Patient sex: F
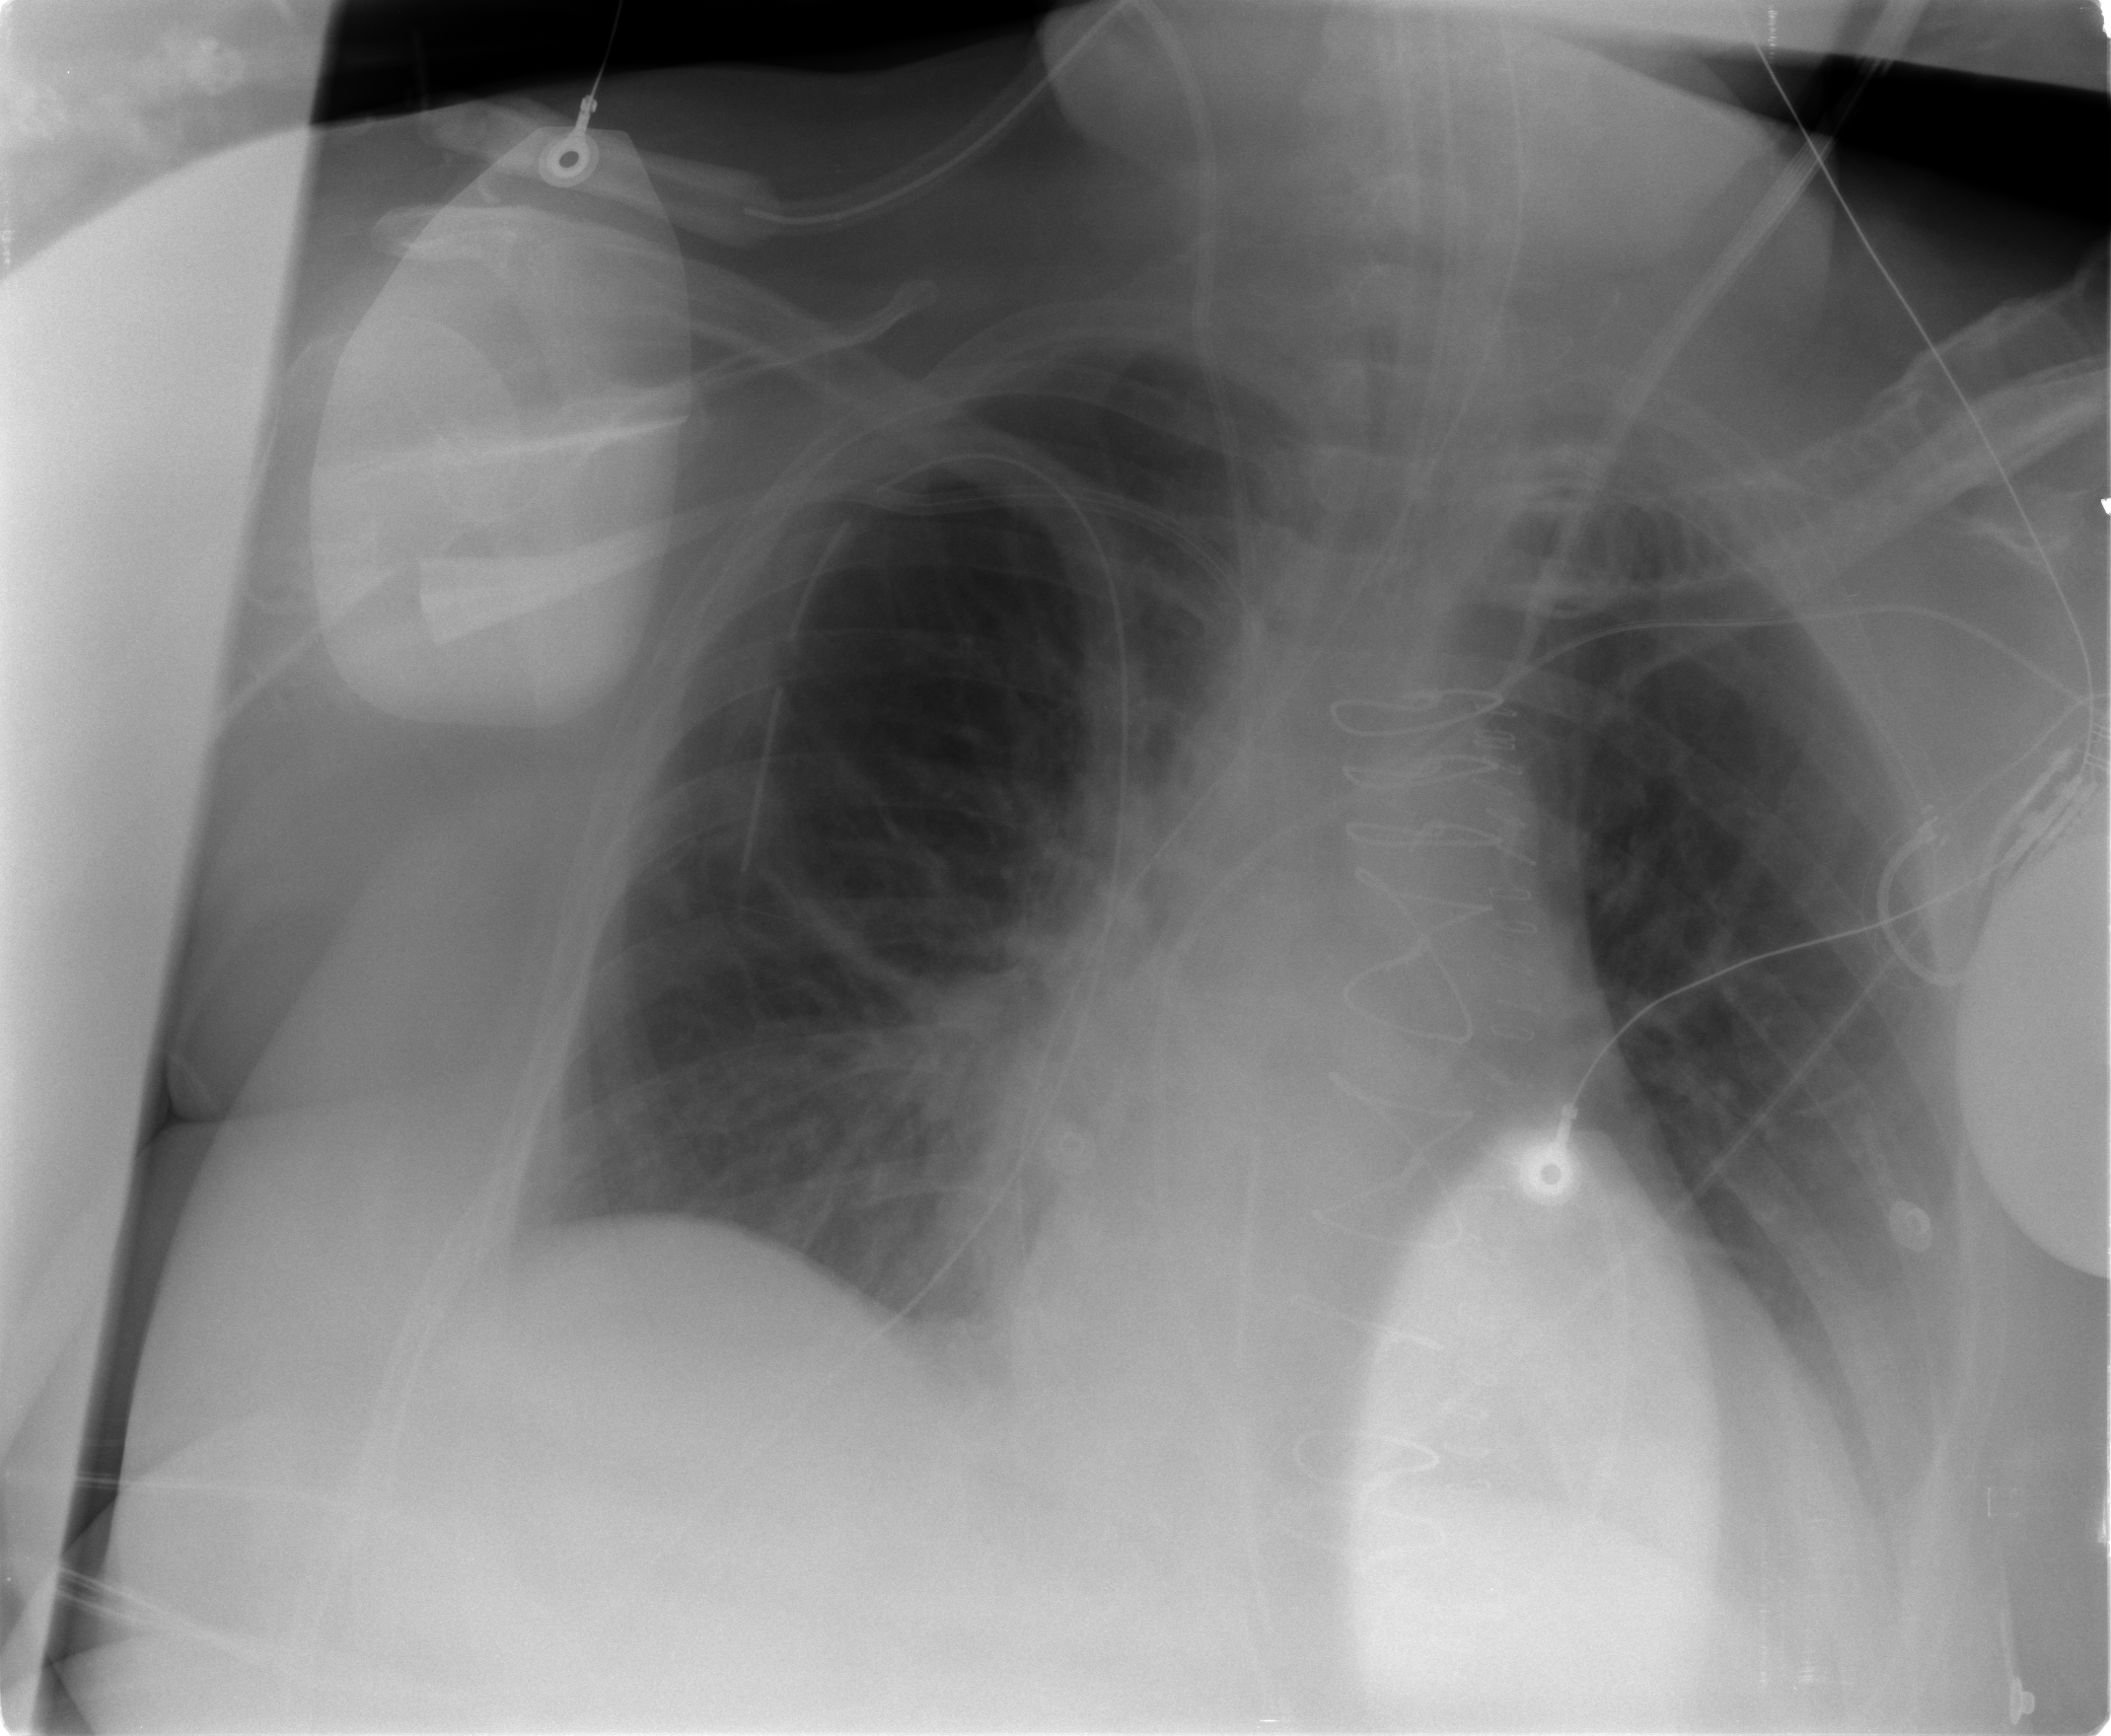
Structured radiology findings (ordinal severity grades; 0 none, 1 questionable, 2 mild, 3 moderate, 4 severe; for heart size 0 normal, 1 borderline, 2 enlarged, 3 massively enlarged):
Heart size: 2
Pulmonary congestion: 2
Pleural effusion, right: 0
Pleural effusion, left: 2
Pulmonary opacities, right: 0
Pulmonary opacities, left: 0
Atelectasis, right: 0
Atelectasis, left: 2